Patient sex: M
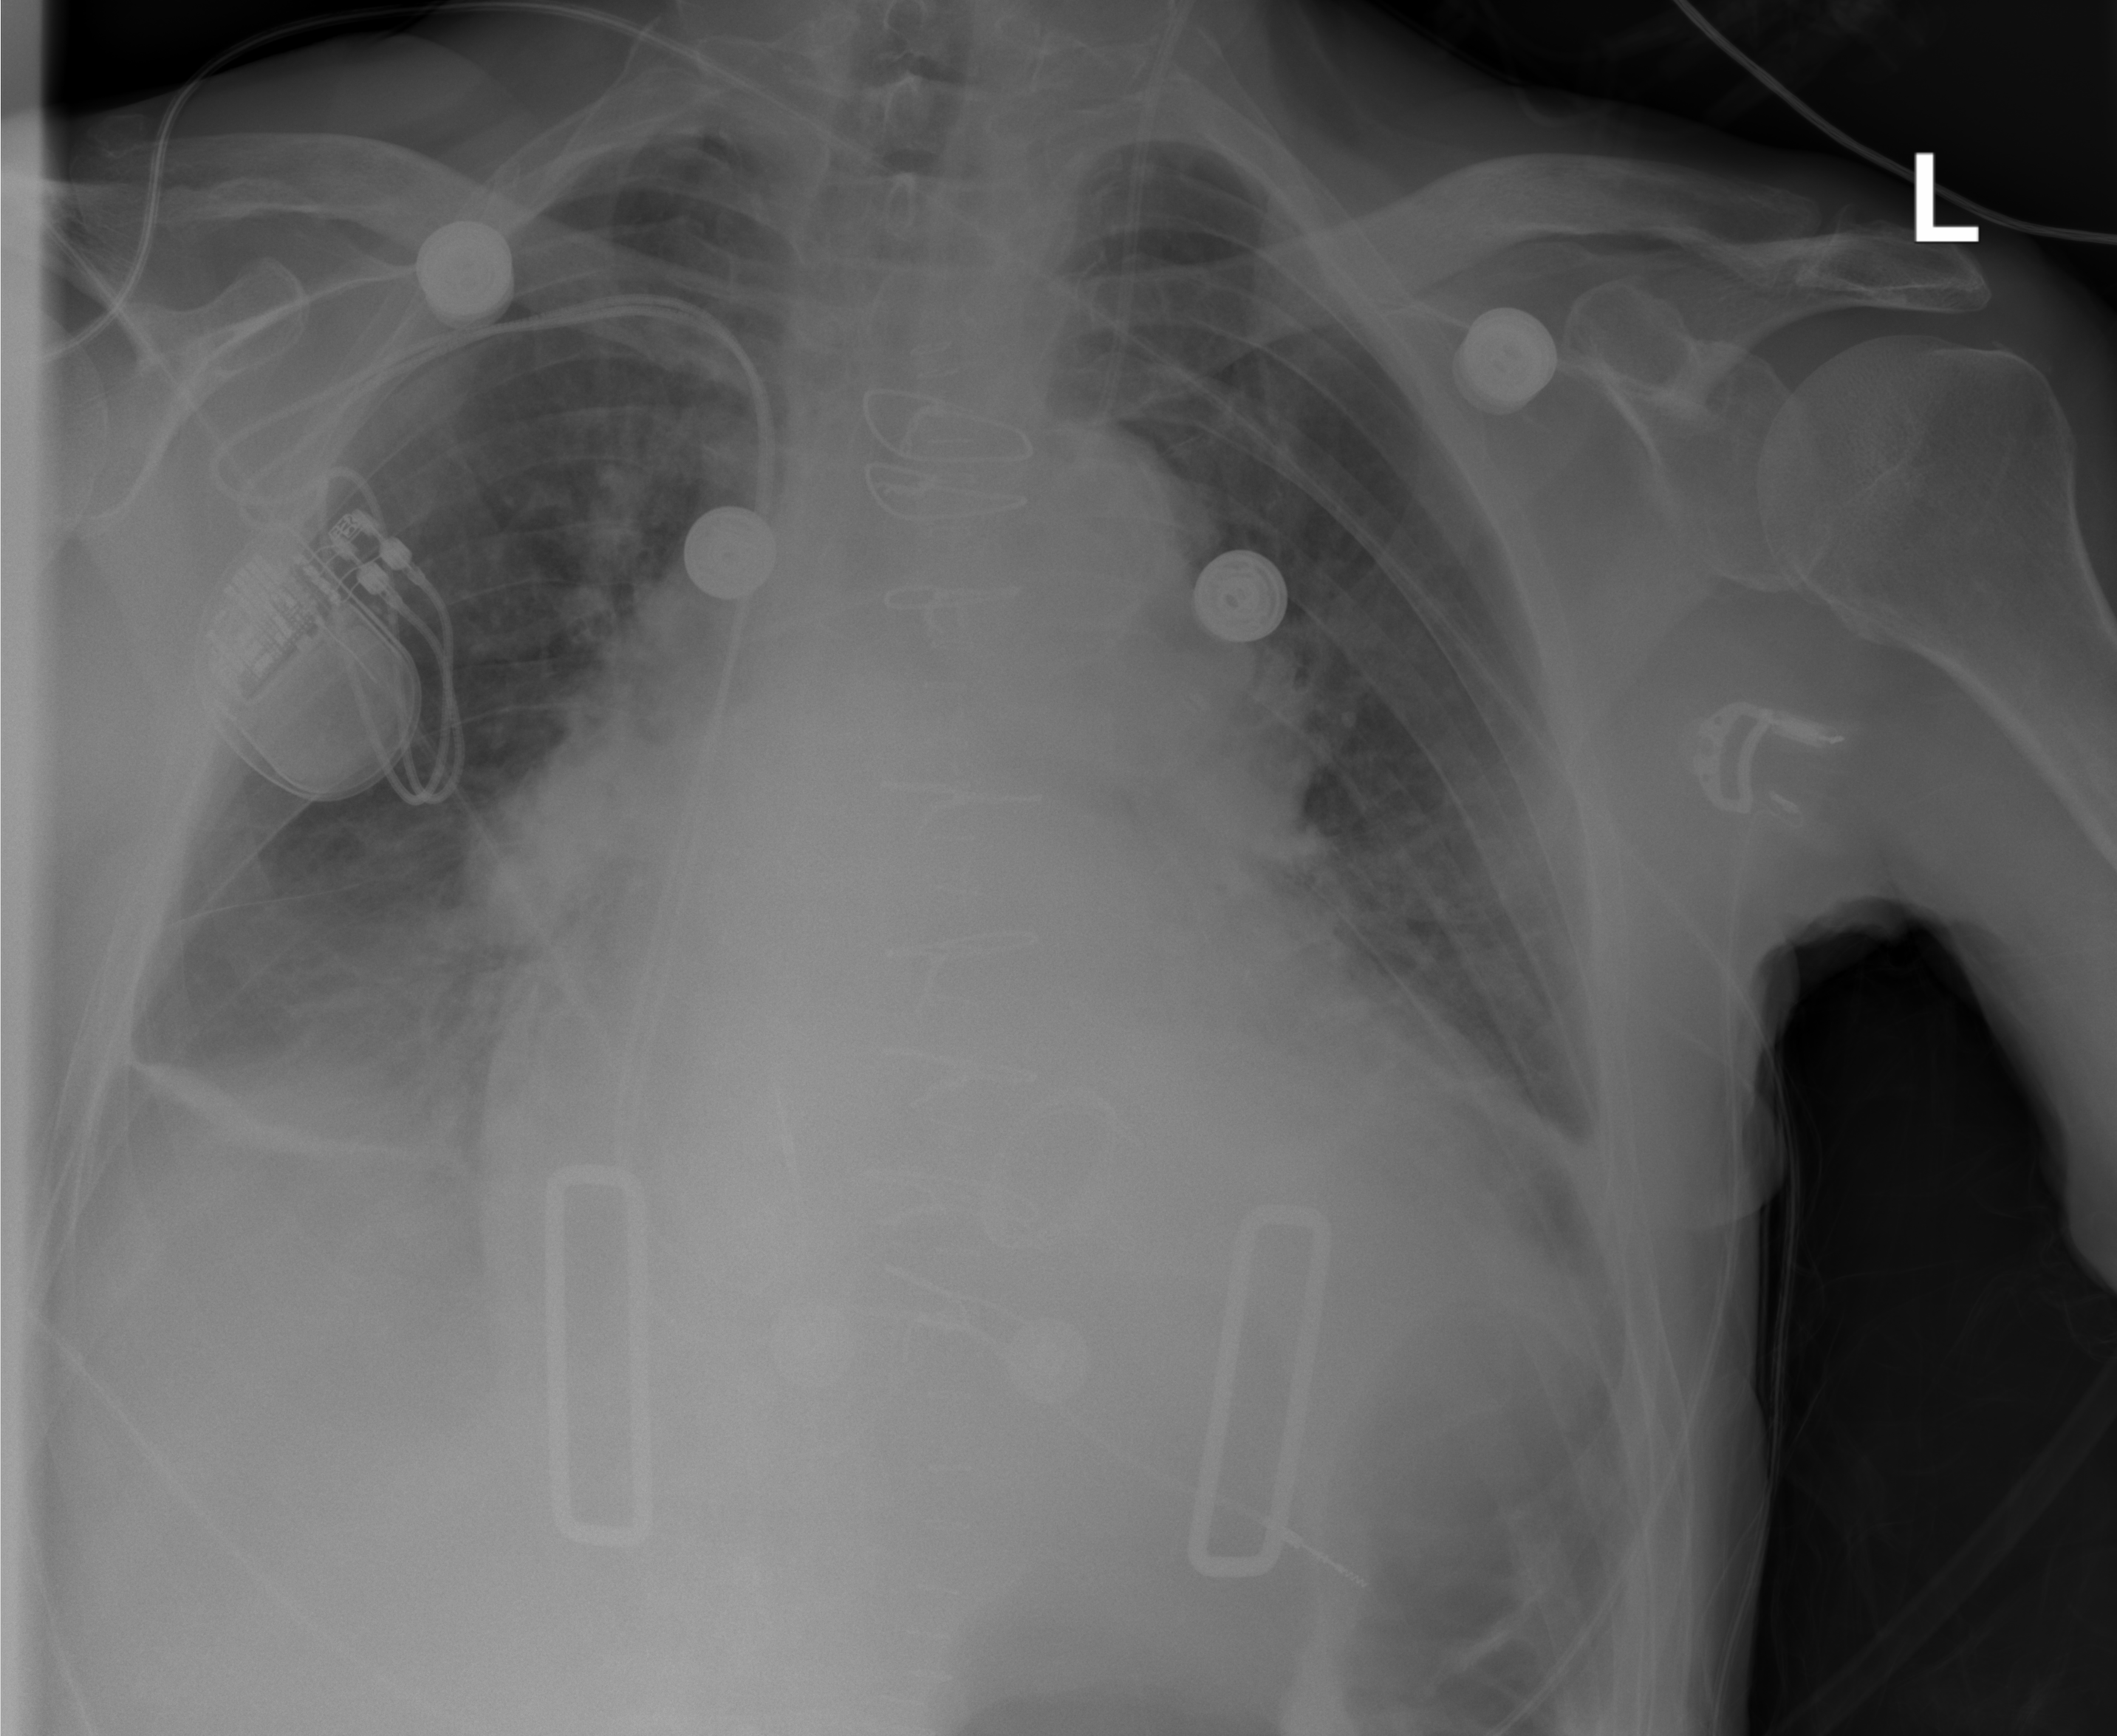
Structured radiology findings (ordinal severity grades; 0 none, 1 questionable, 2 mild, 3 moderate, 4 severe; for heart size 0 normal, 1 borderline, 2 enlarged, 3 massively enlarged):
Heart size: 2
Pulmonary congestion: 2
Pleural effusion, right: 2
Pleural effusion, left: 2
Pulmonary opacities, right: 0
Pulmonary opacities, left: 0
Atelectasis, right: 2
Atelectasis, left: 2